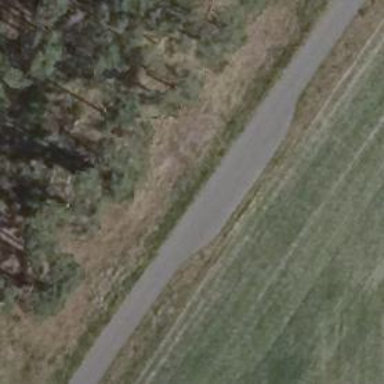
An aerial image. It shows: Service road with asphalt surface designed for bicycles.